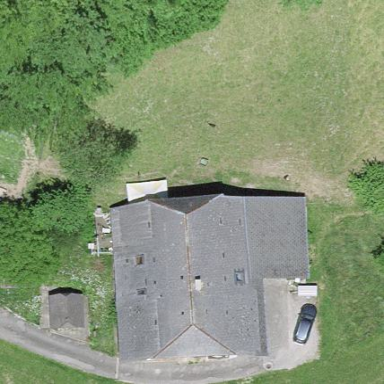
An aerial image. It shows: Farm building.